Interaction volume radius: 5 \u00c5
Interaction volume height: 20 \u00c5
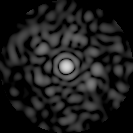
Disorder parameter: 0.8603